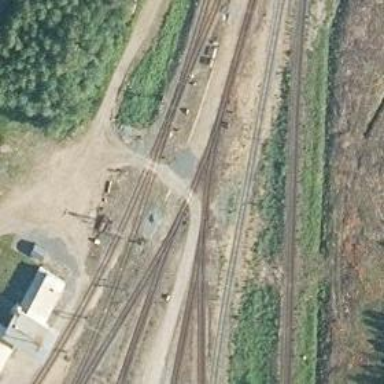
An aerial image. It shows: Railway level crossing.